Interaction volume radius: 10 \u00c5
Interaction volume height: 45 \u00c5
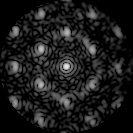
Disorder parameter: 0.3686